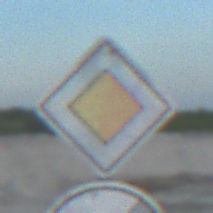
Verkehrszeichen: Vorfahrtsstrasse
Zusatzzeichen unten: EndeGeschwindigkeit90
Umgebung: Outdoor, Beach
Tageszeit: SunriseSunset
Wetter: PartlyCloudy
Licht: Natural
Jahreszeit: NotSpecified
Kontrast: LowContrast